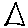
Label: triangle